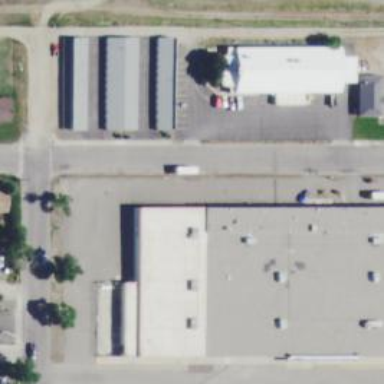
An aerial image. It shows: Storage rental shop located in building.